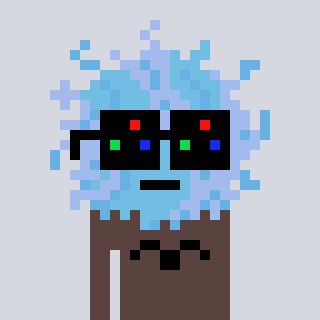
a pixel art character with square black sunglasses, a lint-shaped head and a darkbrown-colored body on a cool background